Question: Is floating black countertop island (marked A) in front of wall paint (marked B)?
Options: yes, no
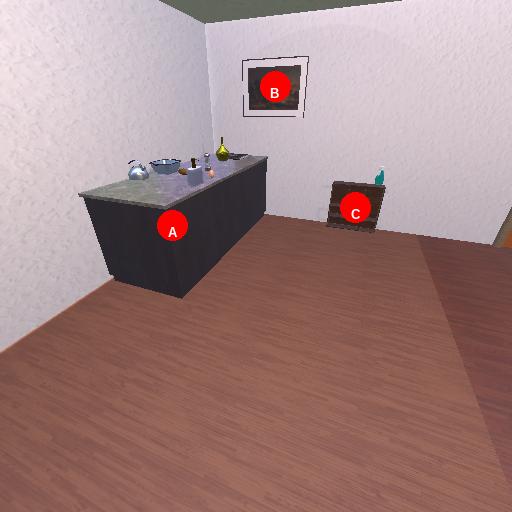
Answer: yes